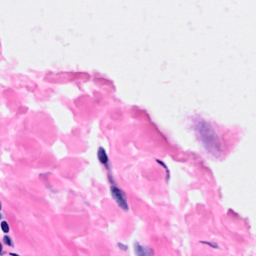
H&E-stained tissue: Breast